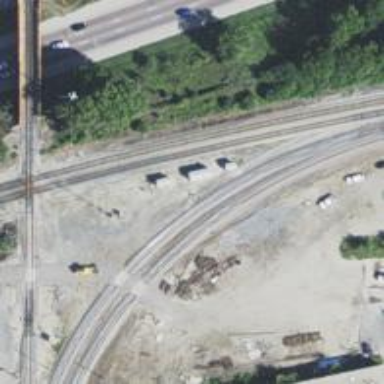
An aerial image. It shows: Railway junction.